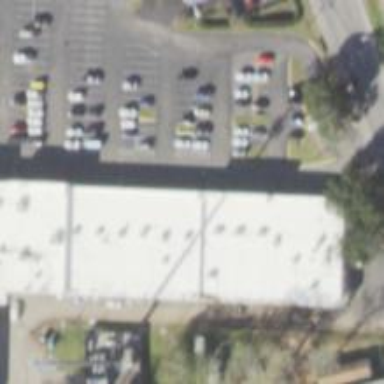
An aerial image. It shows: Parking space.